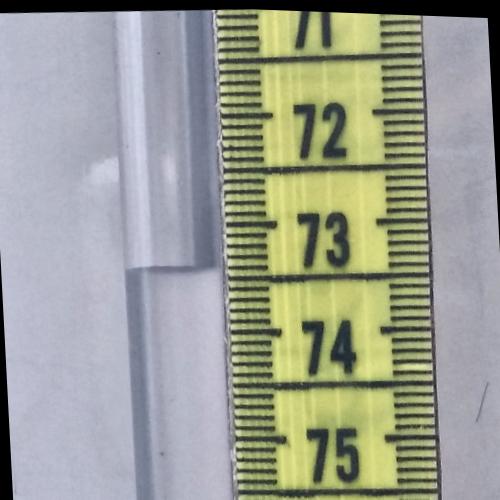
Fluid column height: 73.4 cm